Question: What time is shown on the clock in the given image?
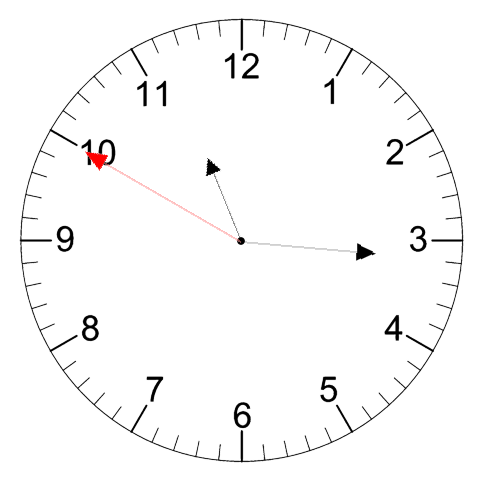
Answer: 11:15:50